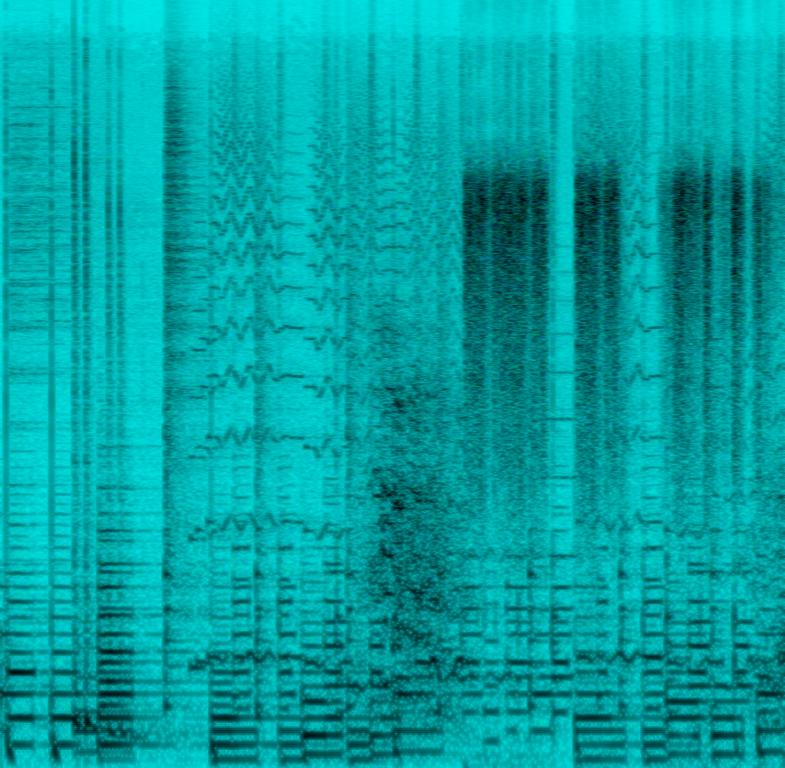
This song is used as a theme for a prank video. There is a keyboard and bass guitar providing the melodic background while a dissonant synth plays an on-the-nose comedic tune. There is a funky but simple electronic drum beat for the rhythmic background. Scratching sound effects and a laughing track were also used to emphasize the comedic element.